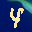
Label: 4